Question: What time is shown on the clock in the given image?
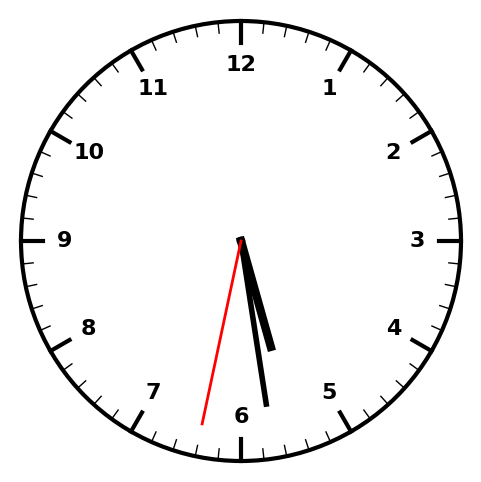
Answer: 05:28:32